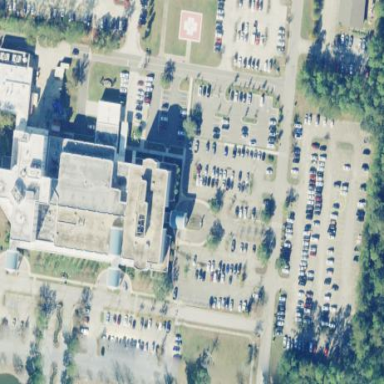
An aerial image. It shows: Hospital.